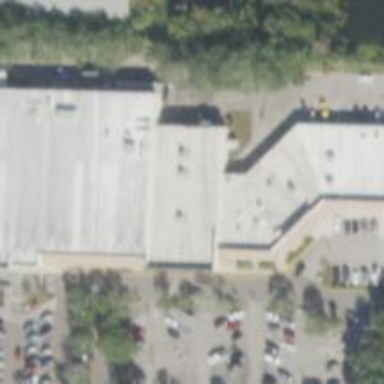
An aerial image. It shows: Mall building.